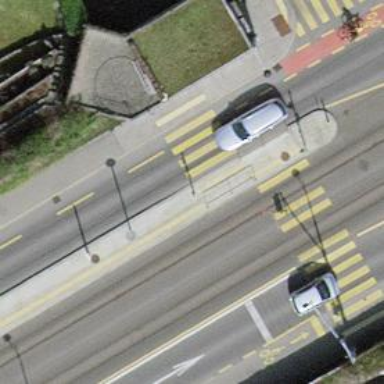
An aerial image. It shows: Road crossing with traffic signals.